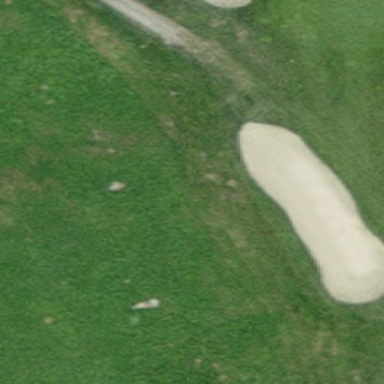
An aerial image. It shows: Sandy area is golf bunker.